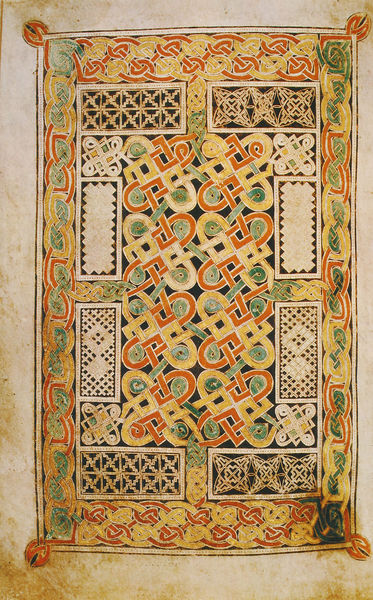
Titel: Evangeliar Quattuor Codex Durmachensis (Book of Durrow)
Institution: Dublin, Trinity College
Schlagwörter: gelb, grün, schwarz, rot, karo, muster, ornament, gold, symmetrie, rechtecke, illustration, buchseite, quadrate, rechteckig, grü, miniatur, islam, flechtwerk, verbindungen, abstarkt, buchmalerei, ich, windungen, pbuchmalerei, keltenmuster, rapportmuster